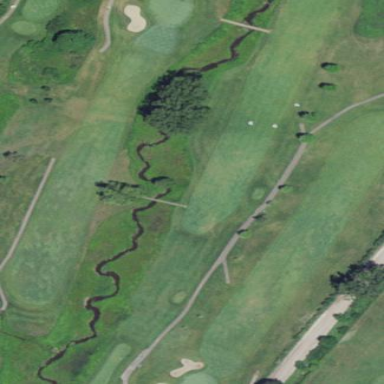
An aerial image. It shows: Scenic view of water hazard on golf course. The natural water feature adds beauty to the landscape.